Question: HI I have a app where I want to load a UIViewController from a .xib file, called ImageViewController.

I have created the .h and .m files for ImageViewController. I have declared a IBOutlet to it in the Application delegate.
I have on many occasions dragged and dropped a UIView (for example) and it is usually initialised by the nib. As there is a UIViewController object in IB I assume you must be able to do the same. If so what method is called in the UIViewController? For example I know awakeFromNib is called in a view.
Cheers In advanced
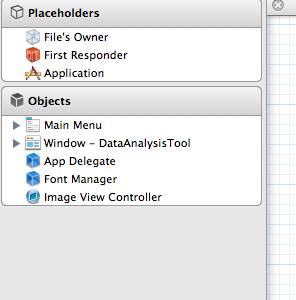
Answer: The way to do it is to use awakeFromNib. It appears that it is part of the NSObject UIKit Additions References, not a UIView method. There for you should be able to use it for all classes you are instantiating from the nib.
Easy when you know how.